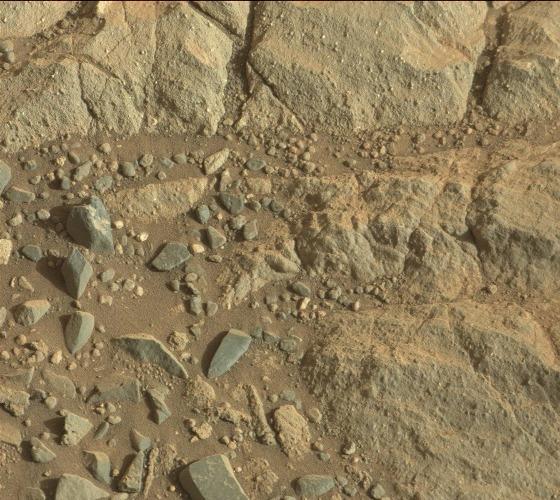
Terrain classes present: Bedrock, Gravel / Sand / Soil, Rock, Shadow